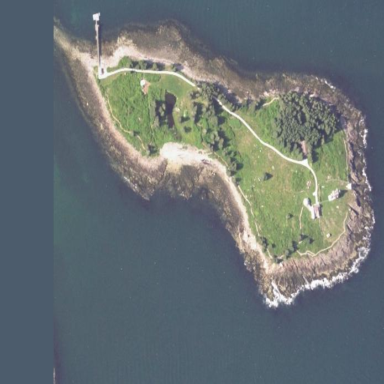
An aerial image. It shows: Island with natural coastline.